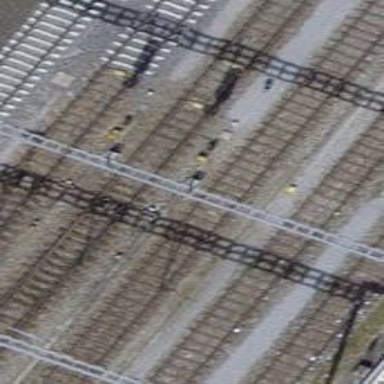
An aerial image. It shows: Railway signal.